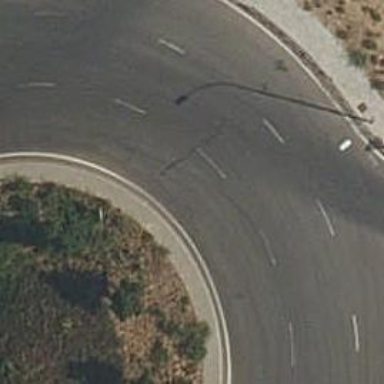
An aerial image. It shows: Residential road that intersects with roundabout.